Question: I'm trying to add multiple statements to a formula so that it looks like this:
- 'If B1 = 2015 (A1), then C1 = 5'- 'If B1 is between 2013 (A3) and 2014 (A2), then C1 = 4 (Less than 2015?)'- 'If B1 is between 2010 (A6) and 2012 (A4), then C1 = 3 (Less than 2013?)'- 'If B1 is between 2006 (A10) and 2009 (A7), then C1 = 2 (Less than 2010?)'- 'If B1 < than 2006 (A10), then C1 = 1'

It cuts off at 2008 but pretend it goes down to at least 2006, which would be cell A10. The function goes in Column C so that cells in Column B meet the above criteria that I listed. Here C1 should have a 2 because it is in between 2006 and 2008 (cells A10 and A8), C2 should have a 3 because it is in between 2010 and 2012 (cells A6 and A4)...etc.
I do not know how to go about it however. I came up with this formula below, but it doesn't seem to work:
'IF(B1=$A$1,5,IF(B1<$A$1,4,IF(B1<$A$3,3,IF(B1<$A$6,2,IF(B1<$A$10,1,0)))))'
Would a VLOOKUP function work better here? And if so please share
This may seem redundant considering the years are next to each other, but I am using this in another spreadsheet to score the years 1 through 5, this is just an example.
Thank you.
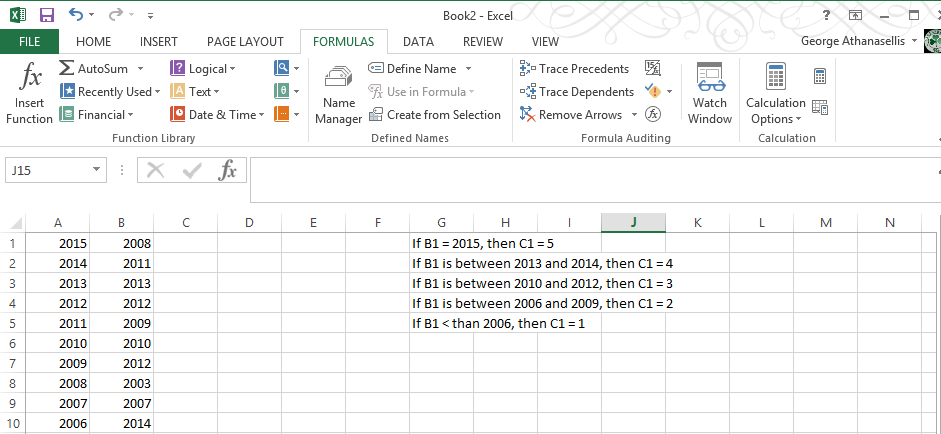
Answer: Nesting IFs is OK, you almost got it right. What you're doing wrong is your conditional expressions.
- 'B1 is 2015''C1 = 5'- 'B1 is 2014''C1 = 4'- 'B1 is 2011''C1 = 4'
You can rewrite it like this:
'''
=IF(B1=2015, 5,
IF(B1>=2013, 4,
IF(B1>=2010, 3,
IF(B1>=2006, 2, 1)
)
)
)
'''
Or without the extra spaces:
'''
=IF(B1=2015,5,IF(B1>=2013,4,IF(B1>=2010,3,IF(B1>=2006,2,1))))
'''
Another option would be to use a "translation table", and then use 'VLOOKUP' instead. You would have the following columns:
'''
D E
---- ----
2015 5
2014 4
2013 4
2012 3
2011 3
... ...
'''
Your formula would be then something like:
'''
=VLOOKUP(B1, D:E, 2, FALSE)
'''
The parameters passed to VLOOKUP mean:
- - - -